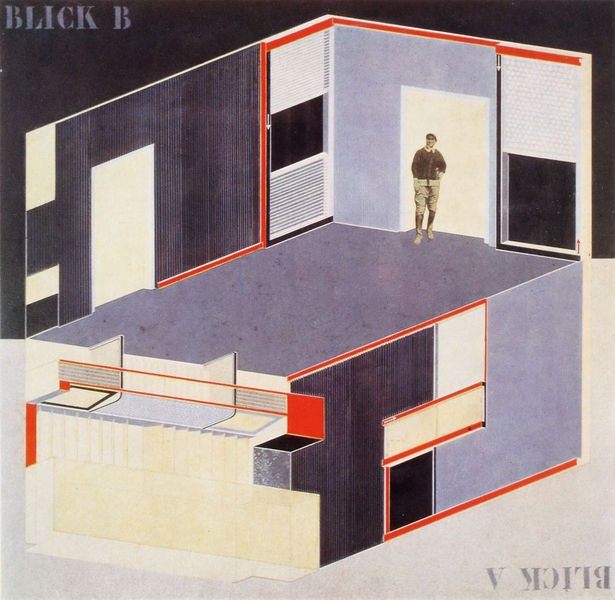
Titel: Aufriss für den zweiten Demonstrationsraum in der Niedersächsischen Landesgalerie Hannover
Künstler: El Lissitzky
Schlagwörter: blau, mann, weiß, kubismus, kubistisch, fenster, raum, schwarz, tür, blick, haus, rot, architektur, boden, schrift, perspektive, moderne, farben, flächen, linien, türe, wohnung, rechtecke, geschoss, aufriss, kubus, black, b